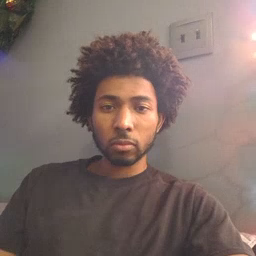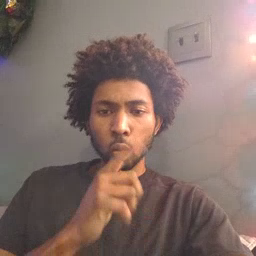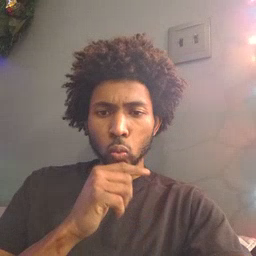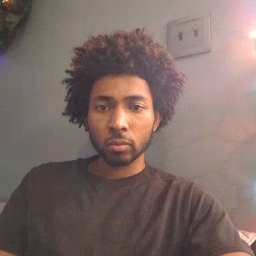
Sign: who